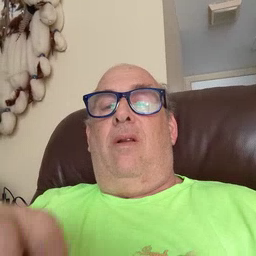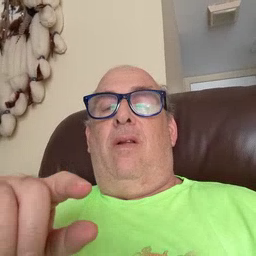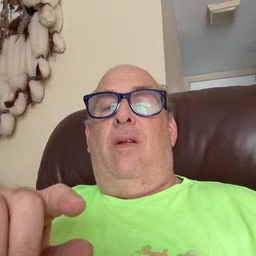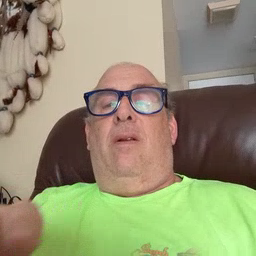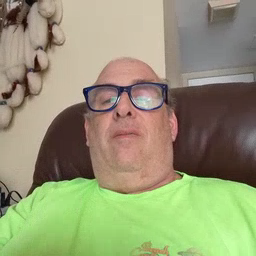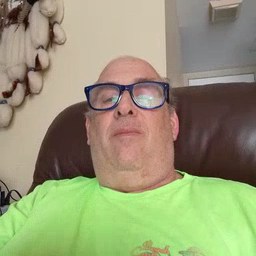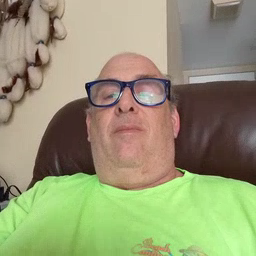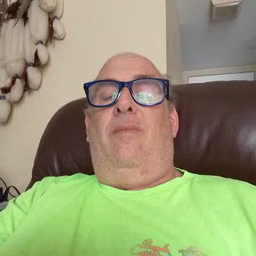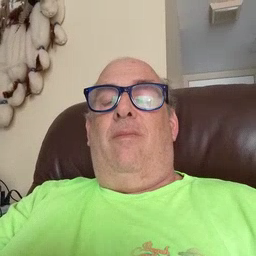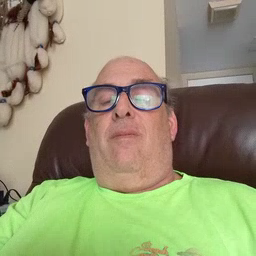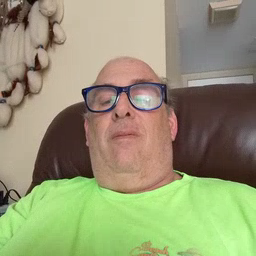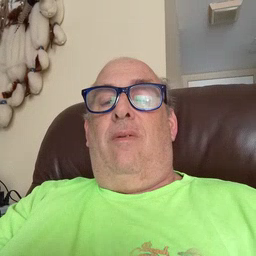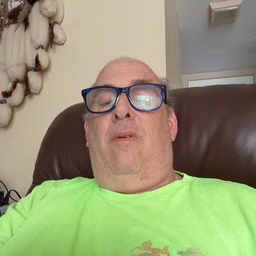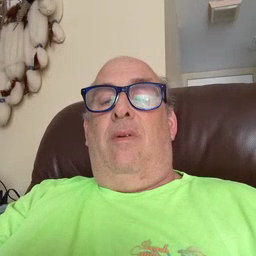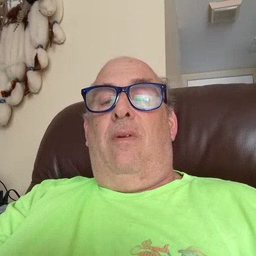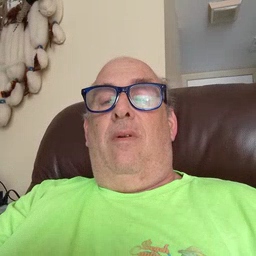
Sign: bee